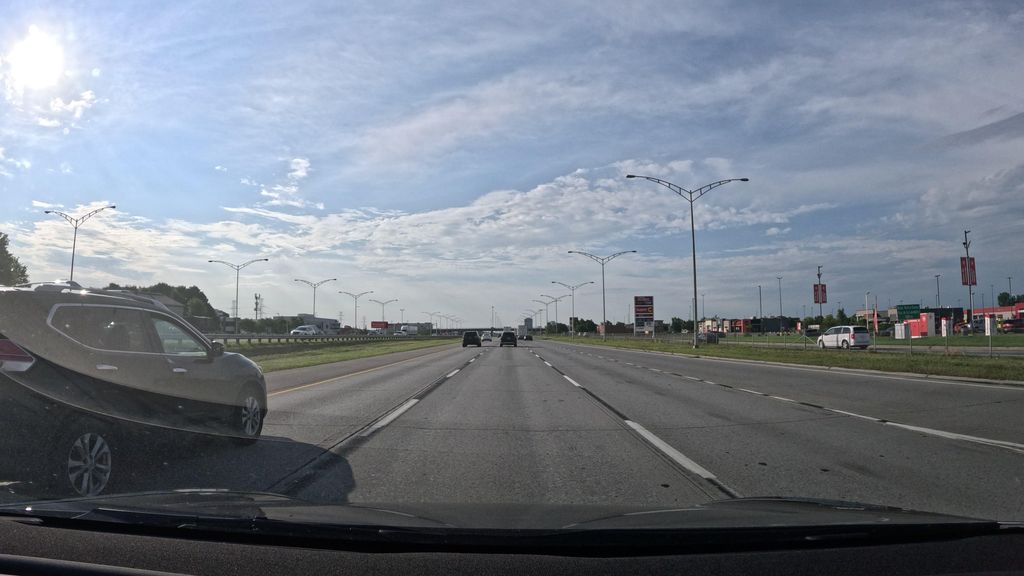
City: montreal